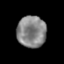
Tissue: prostate
Cell type: T cells
Senescence score: 0.3198
Nuclear area (px): 900
Mean DAPI intensity: 133.434